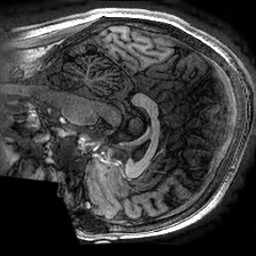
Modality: T1w
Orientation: sagittal
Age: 22
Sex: male
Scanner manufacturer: ge
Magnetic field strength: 3 T
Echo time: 0.002736 s